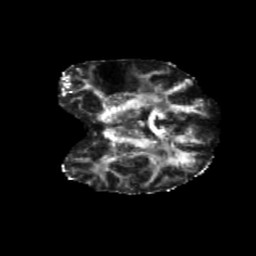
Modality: FA
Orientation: coronal
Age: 46
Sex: female
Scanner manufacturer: siemens
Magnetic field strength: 3 T
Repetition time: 5.25 s
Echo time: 0.08 s